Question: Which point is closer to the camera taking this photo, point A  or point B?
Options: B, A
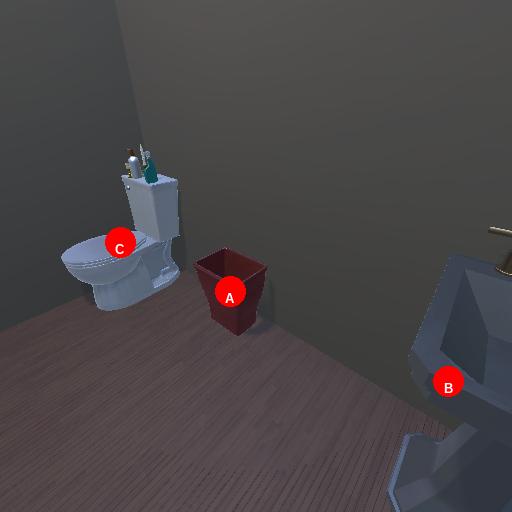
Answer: B